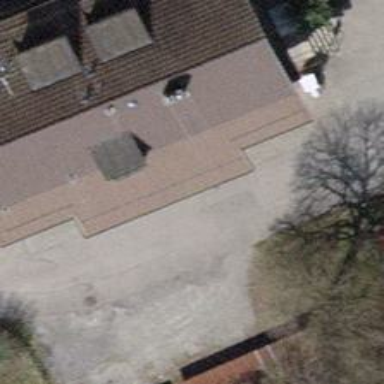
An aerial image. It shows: Brown bench.